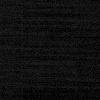
Atmospheric dust classification: dusty